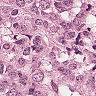
Metastatic tissue present: yes